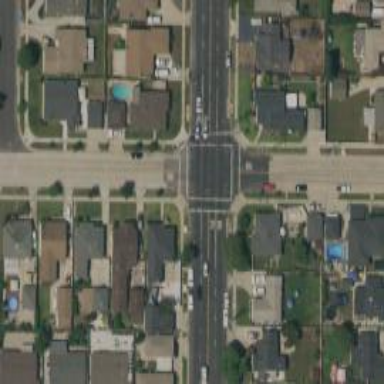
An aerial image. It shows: Road with stop sign.